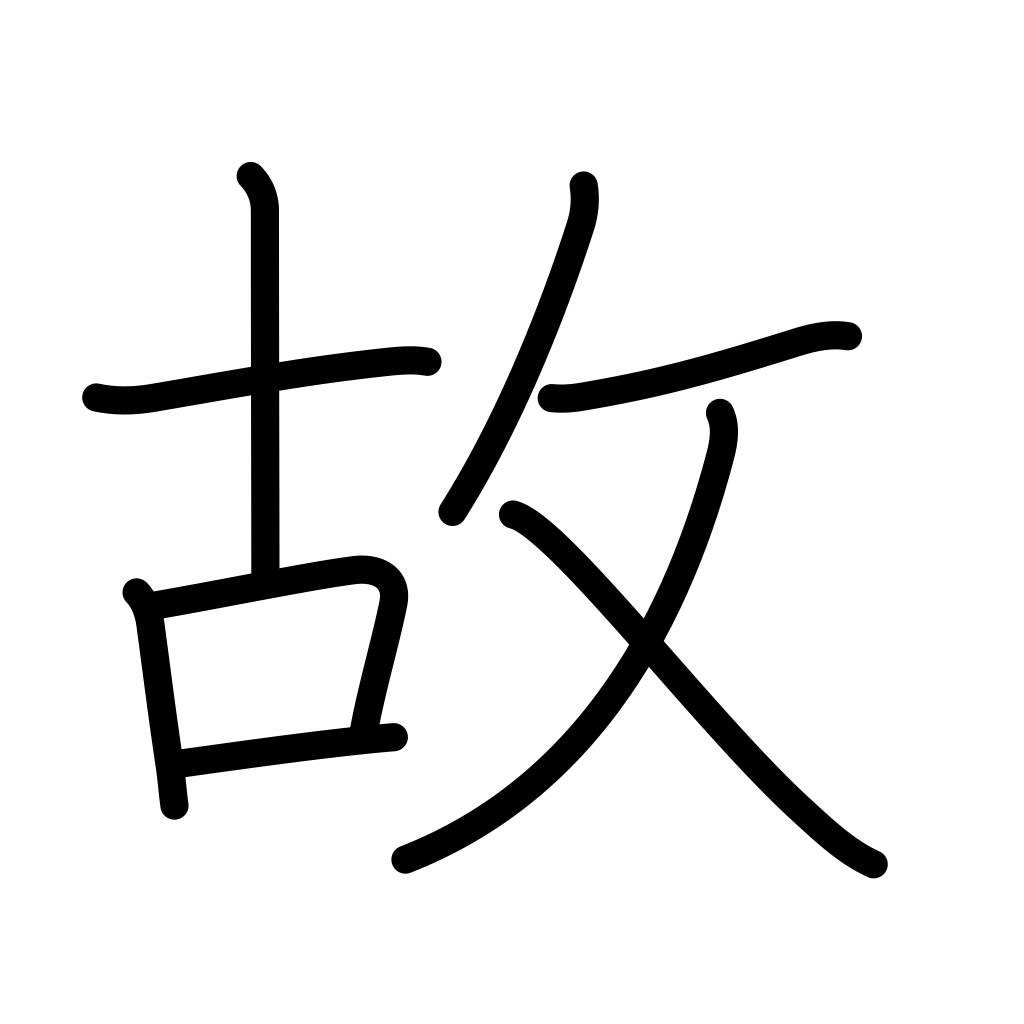
Meaning: happenstance, especially, intentionally, reason, cause, circumstances, the late, therefore, consequently